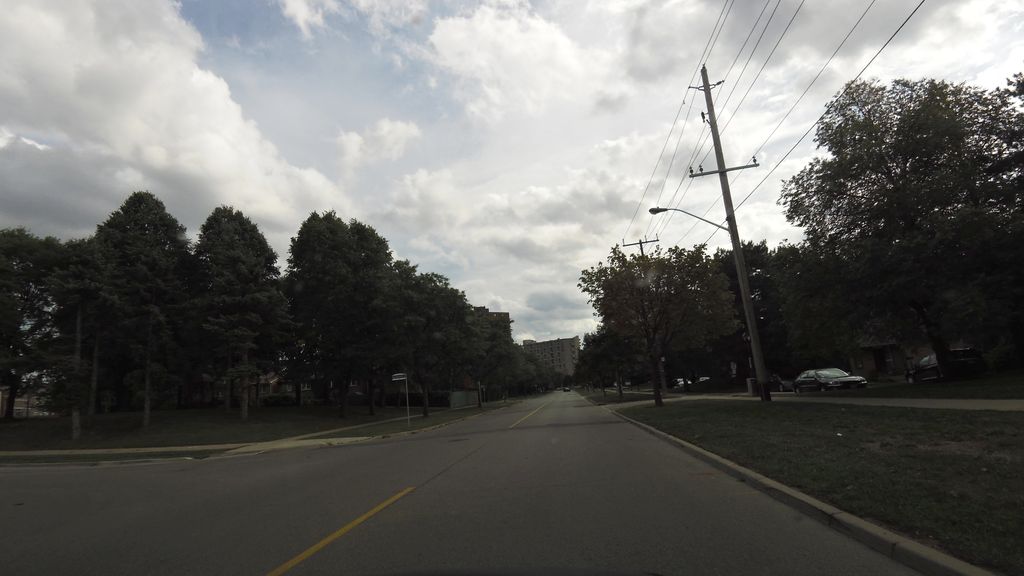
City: toronto